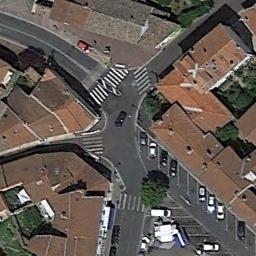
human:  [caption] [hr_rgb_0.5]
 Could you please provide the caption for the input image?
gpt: There are many buildings of different shapes and sizes beside the intersection .

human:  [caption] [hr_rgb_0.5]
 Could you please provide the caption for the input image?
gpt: An intersection with sparse traffic located in a dense residential area .

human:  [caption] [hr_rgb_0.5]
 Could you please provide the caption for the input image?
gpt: There are cars at the crossroads .

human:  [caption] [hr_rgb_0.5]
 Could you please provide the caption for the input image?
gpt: There are several vehicles on the road at the intersection of five roads, There are many buildings and some trees around the intersection, And many cars are parked in the open space beside the intersection .

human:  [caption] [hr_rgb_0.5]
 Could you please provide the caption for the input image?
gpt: There are some brown buildings around the intersection .